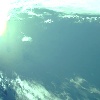
Label: water